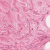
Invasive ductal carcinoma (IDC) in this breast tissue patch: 0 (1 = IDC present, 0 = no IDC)